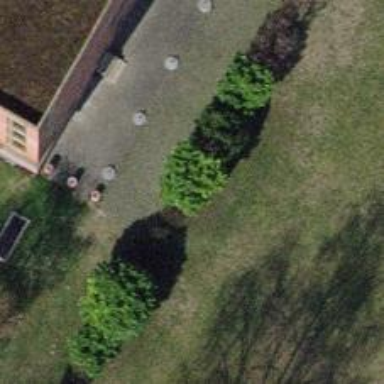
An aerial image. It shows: Urban tree with evergreen needle-leaved foliage.